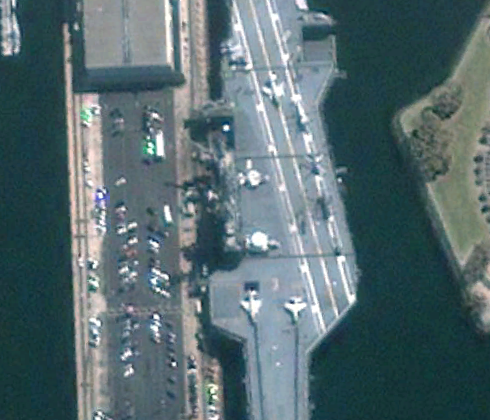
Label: Midway-class_aircraft_carrier